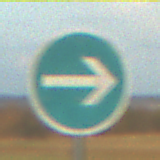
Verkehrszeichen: VorgeschriebeneFahrtrichtungHierRechts
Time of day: SunriseSunset
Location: Outdoor (Nature)
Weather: PartlyCloudy
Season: NotSpecified
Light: Natural